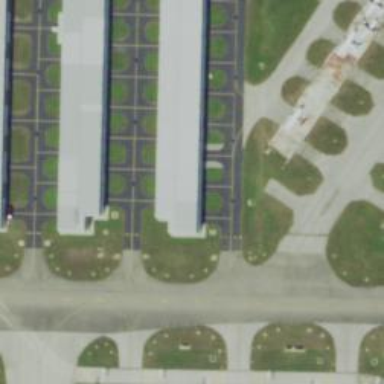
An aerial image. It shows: View of taxiway at the airport.